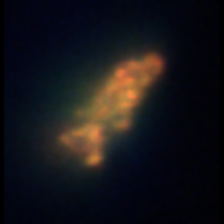
Taxon: Unknown_detritus
Group: Unknown